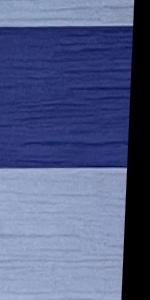
Label: Empty